Field crop: maize
Growth stage: 2
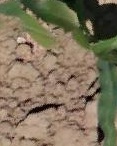
Species: maize